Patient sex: M
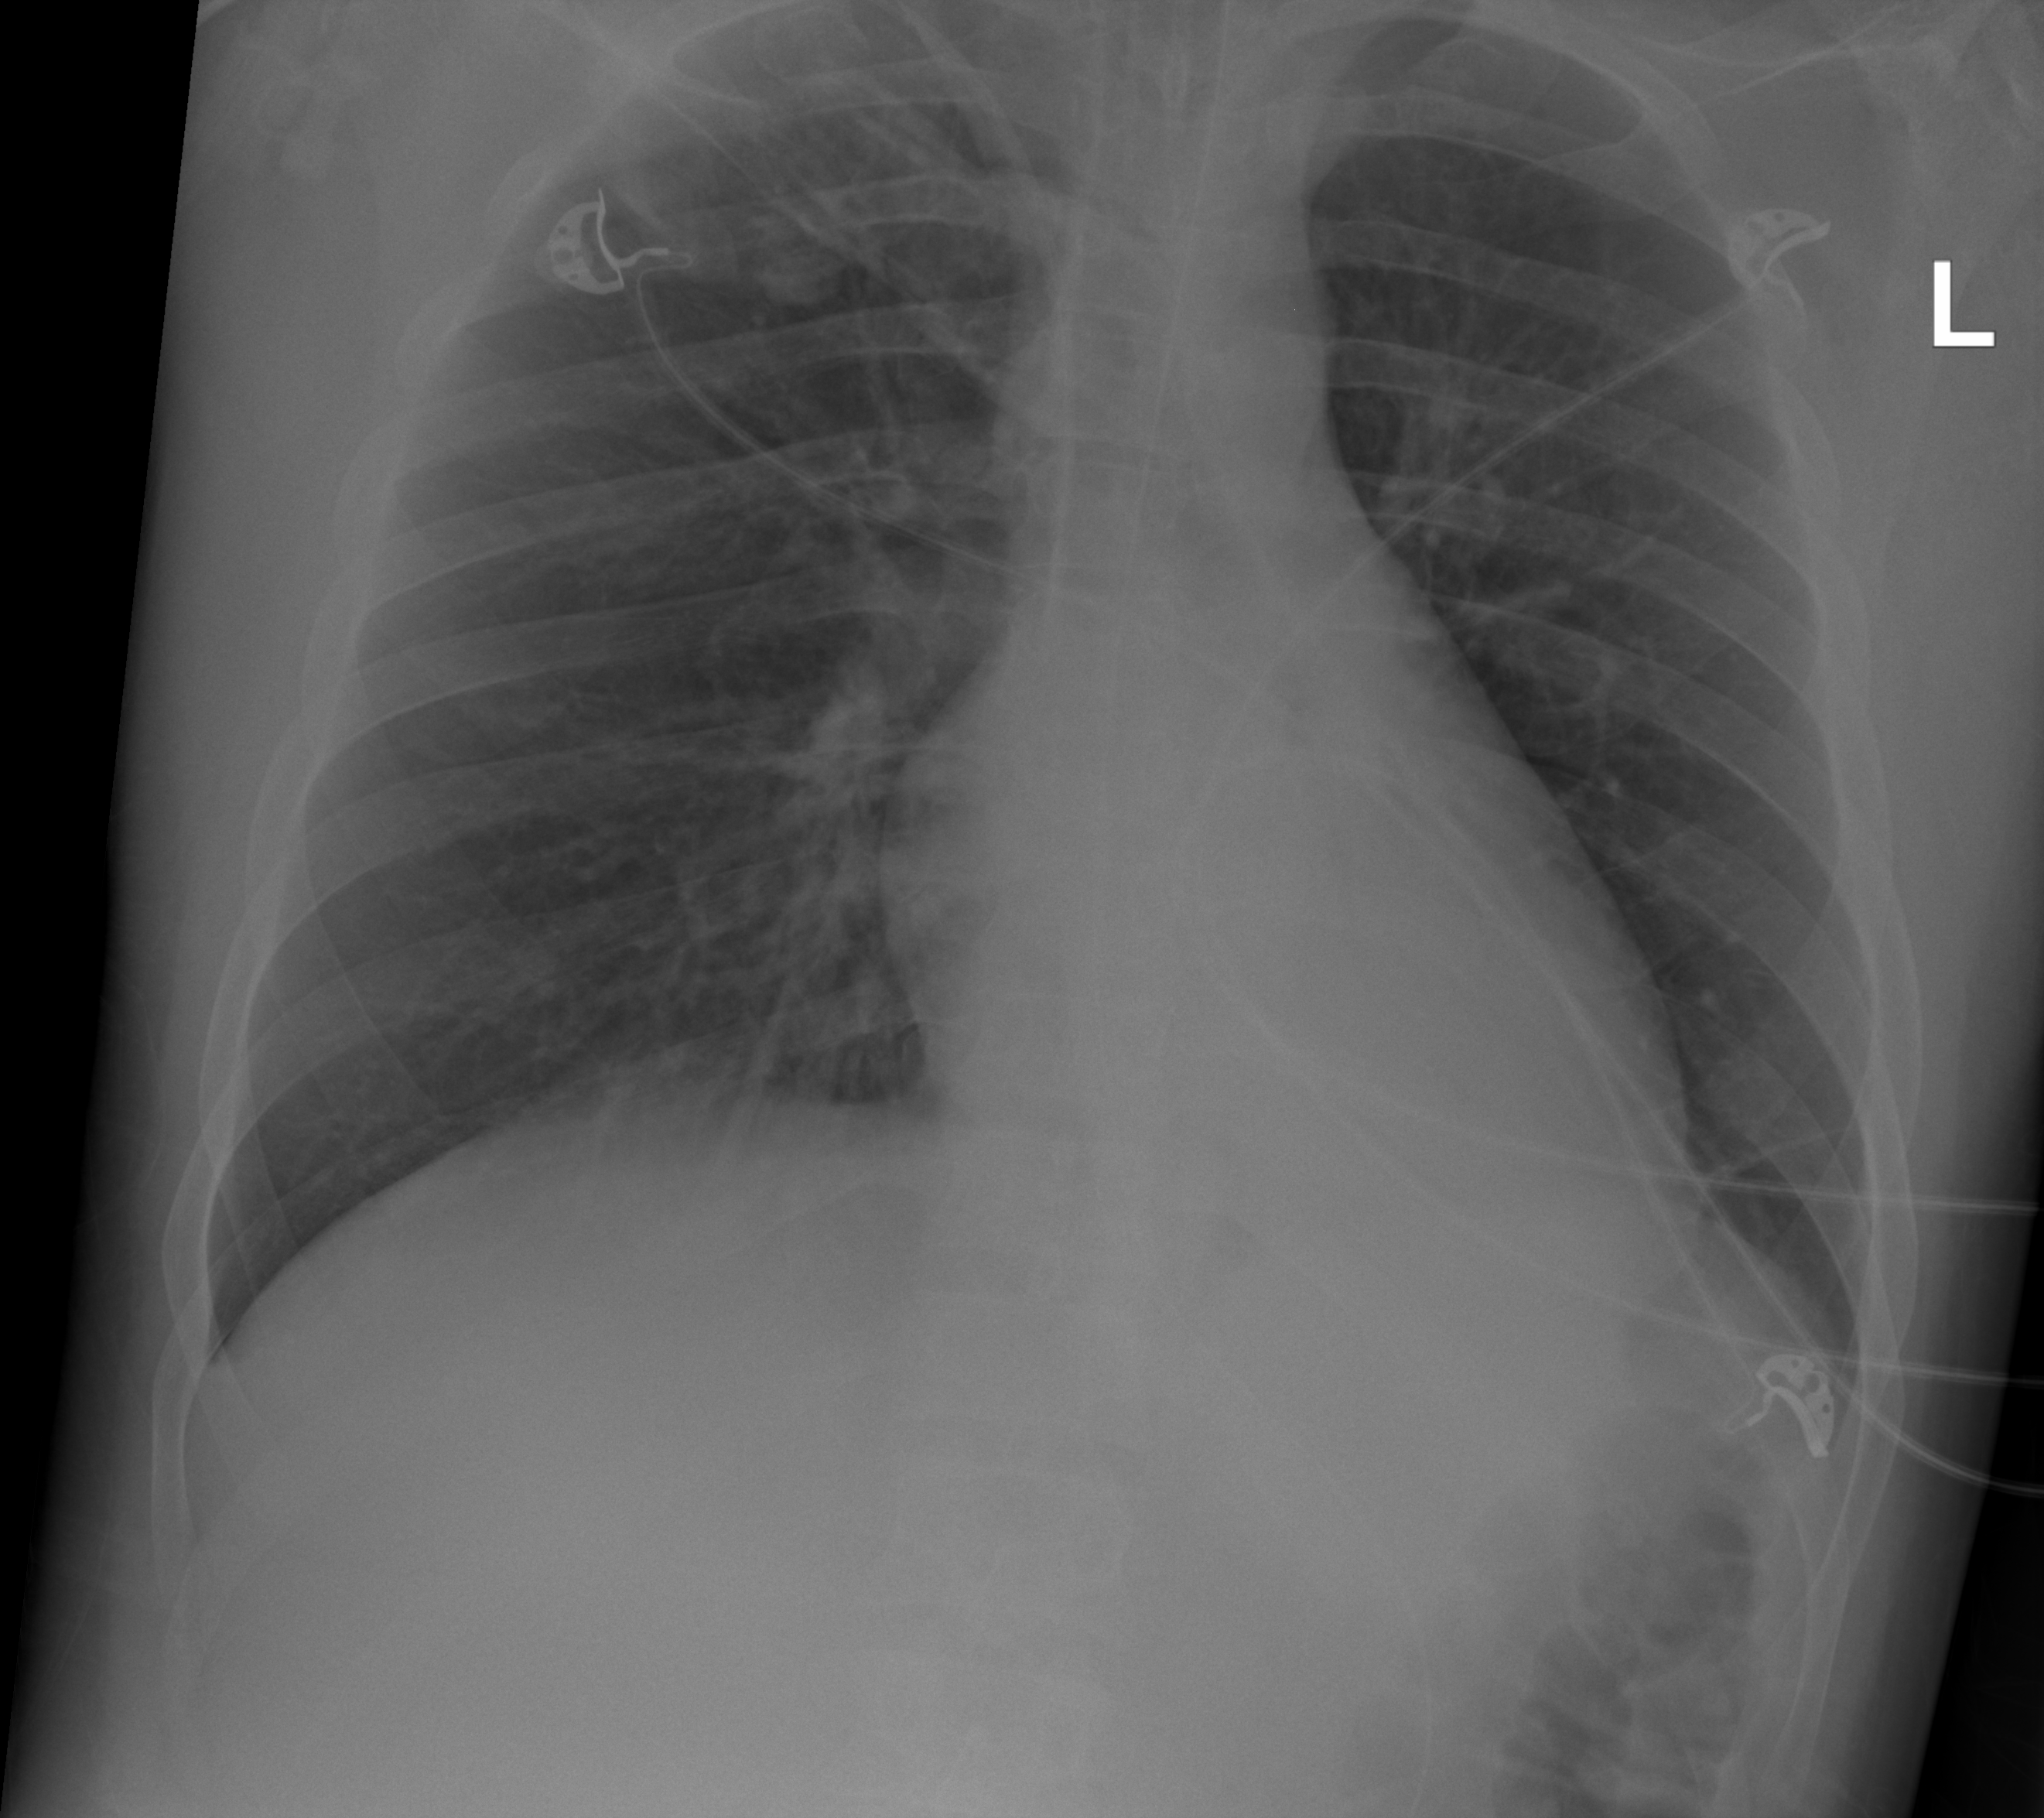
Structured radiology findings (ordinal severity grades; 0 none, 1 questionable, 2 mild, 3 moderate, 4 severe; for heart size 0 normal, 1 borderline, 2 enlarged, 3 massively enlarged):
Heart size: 0
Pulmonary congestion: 0
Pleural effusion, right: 1
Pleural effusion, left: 0
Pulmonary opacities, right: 0
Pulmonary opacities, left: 0
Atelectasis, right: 2
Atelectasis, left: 0